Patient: sex F, age 77
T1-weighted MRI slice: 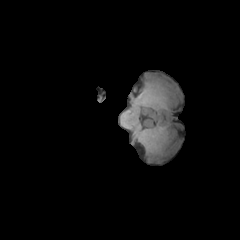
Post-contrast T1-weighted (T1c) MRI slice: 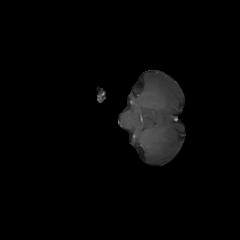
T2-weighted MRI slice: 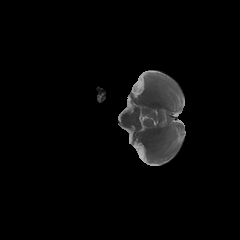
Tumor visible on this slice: no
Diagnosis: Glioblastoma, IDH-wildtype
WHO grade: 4